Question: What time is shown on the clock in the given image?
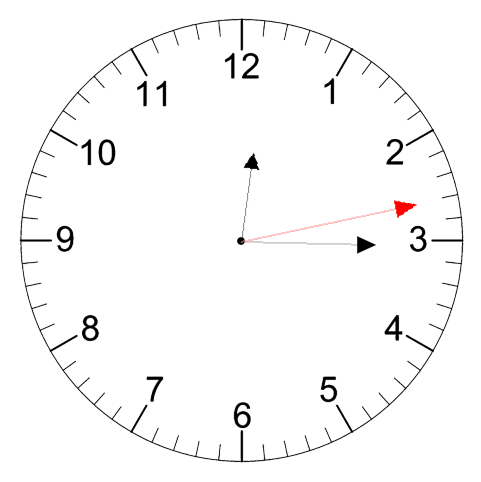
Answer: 12:15:13